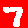
Digit: 7